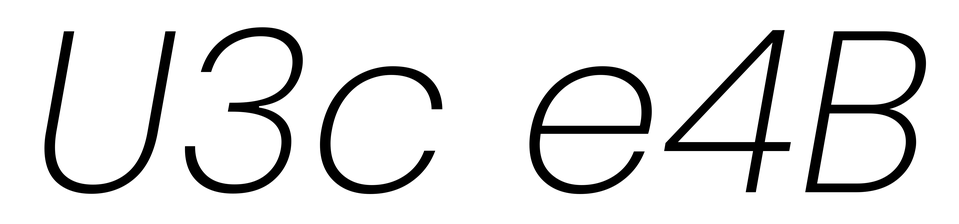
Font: Poppins-ExtraLightItalic